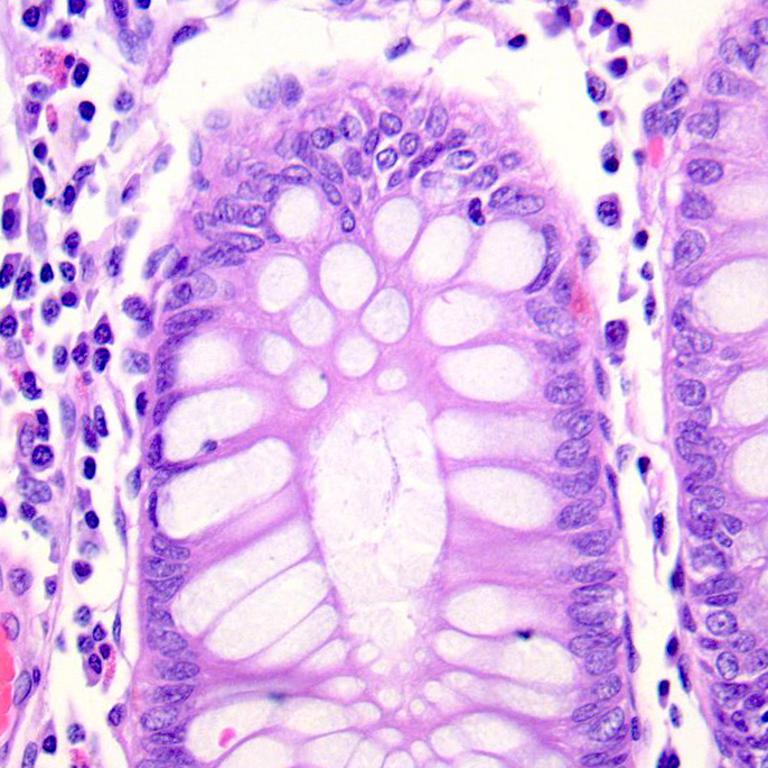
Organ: colon
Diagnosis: benign